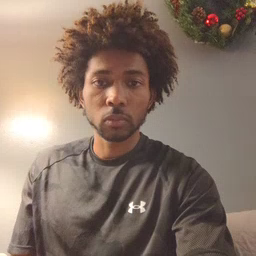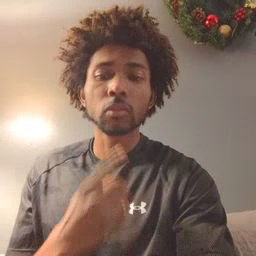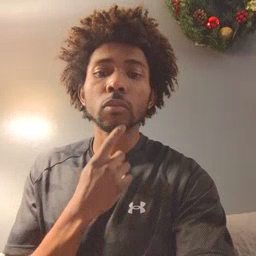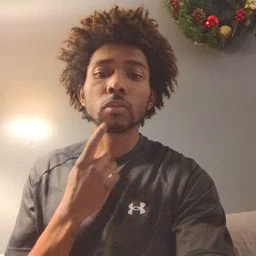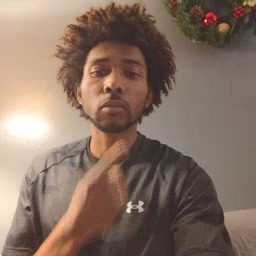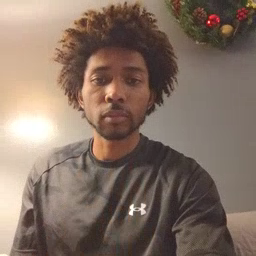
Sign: chin